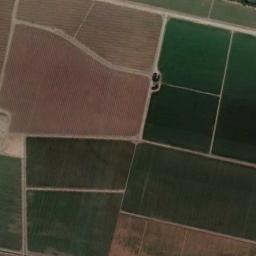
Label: rectangular_farmland